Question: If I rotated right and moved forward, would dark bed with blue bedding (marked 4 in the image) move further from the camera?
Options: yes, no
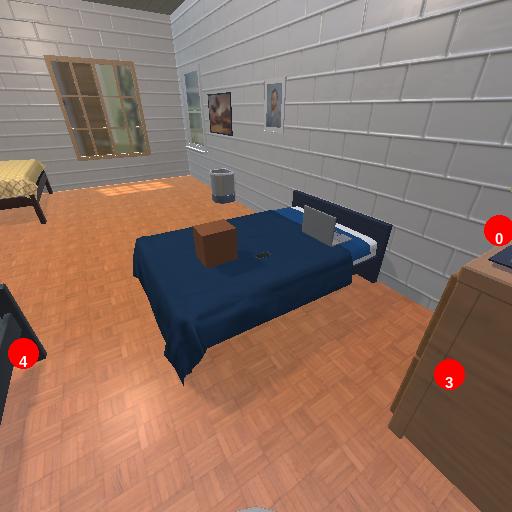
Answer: yes